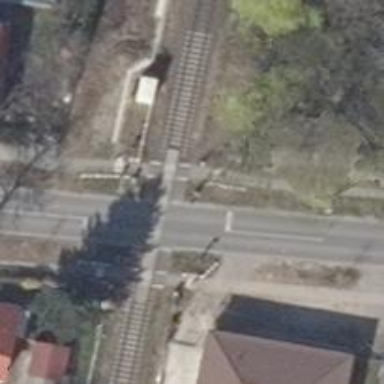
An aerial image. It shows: Level crossing on the railway with lights and full barrier.